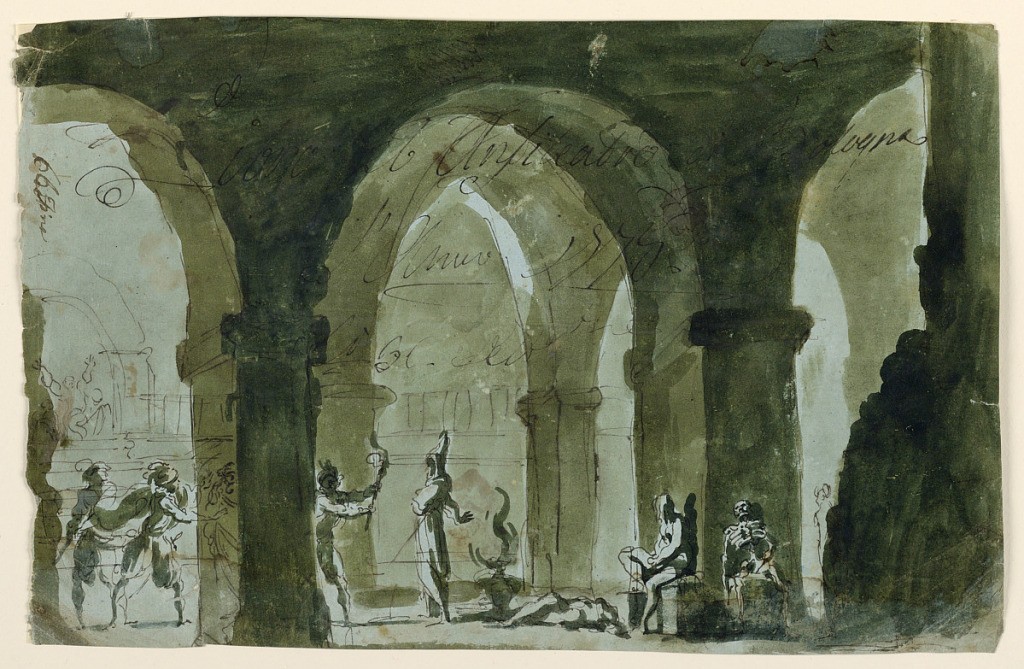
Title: Stage Setting, People Rushing into Crypt
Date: ca. 1775
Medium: Pen and bistre ink, brush and green wash on green paper
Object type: Drawing
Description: Horizontal rectangle. Slight indication of vaults in interior space. Fire burning at center, several figures rushing in from left with lit torches. Skeleton in the foreground at right, possibly representing Death. Verso: Skull and skeleton.